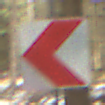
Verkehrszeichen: RichtungstafelnInKurvenKleinRechts
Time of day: MorningAfternoon
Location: Outdoor (Nature)
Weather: Overcast
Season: Winter
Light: Natural